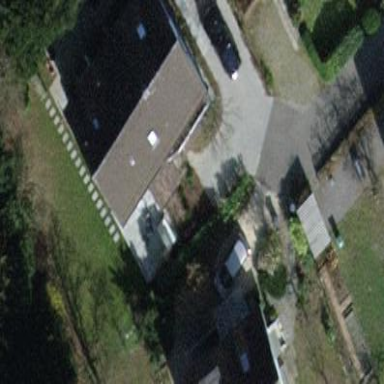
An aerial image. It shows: Detached building.